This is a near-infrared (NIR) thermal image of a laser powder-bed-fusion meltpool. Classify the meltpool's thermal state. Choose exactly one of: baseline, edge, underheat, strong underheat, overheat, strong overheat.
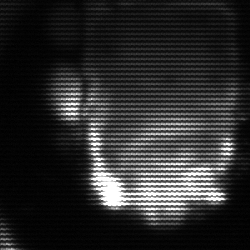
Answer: baseline